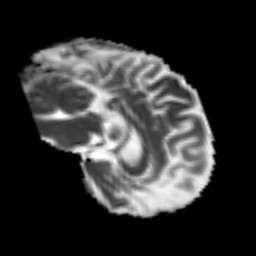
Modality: MD
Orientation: sagittal
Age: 49
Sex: female
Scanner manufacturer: siemens
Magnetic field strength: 3 T
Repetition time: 4.987 s
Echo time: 0.0792 s